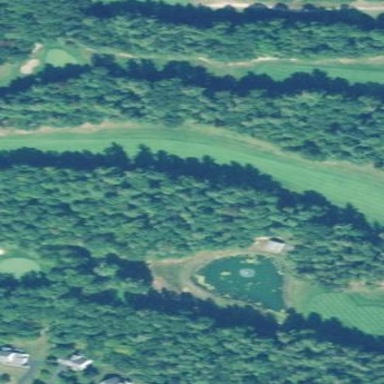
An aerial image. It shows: Grassy area designated as golf fairway.